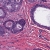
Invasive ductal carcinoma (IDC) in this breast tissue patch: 1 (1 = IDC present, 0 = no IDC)